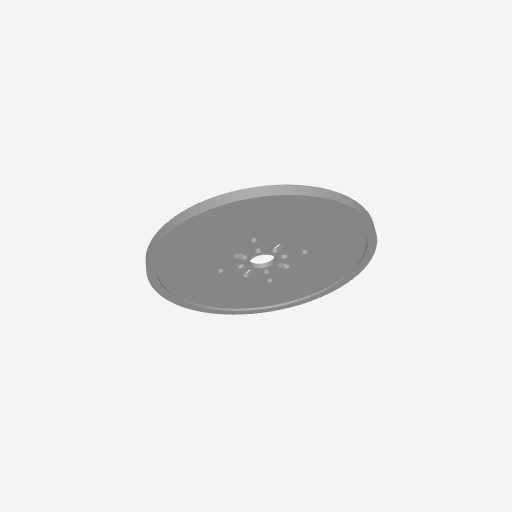
Part: DiscWheel120OD